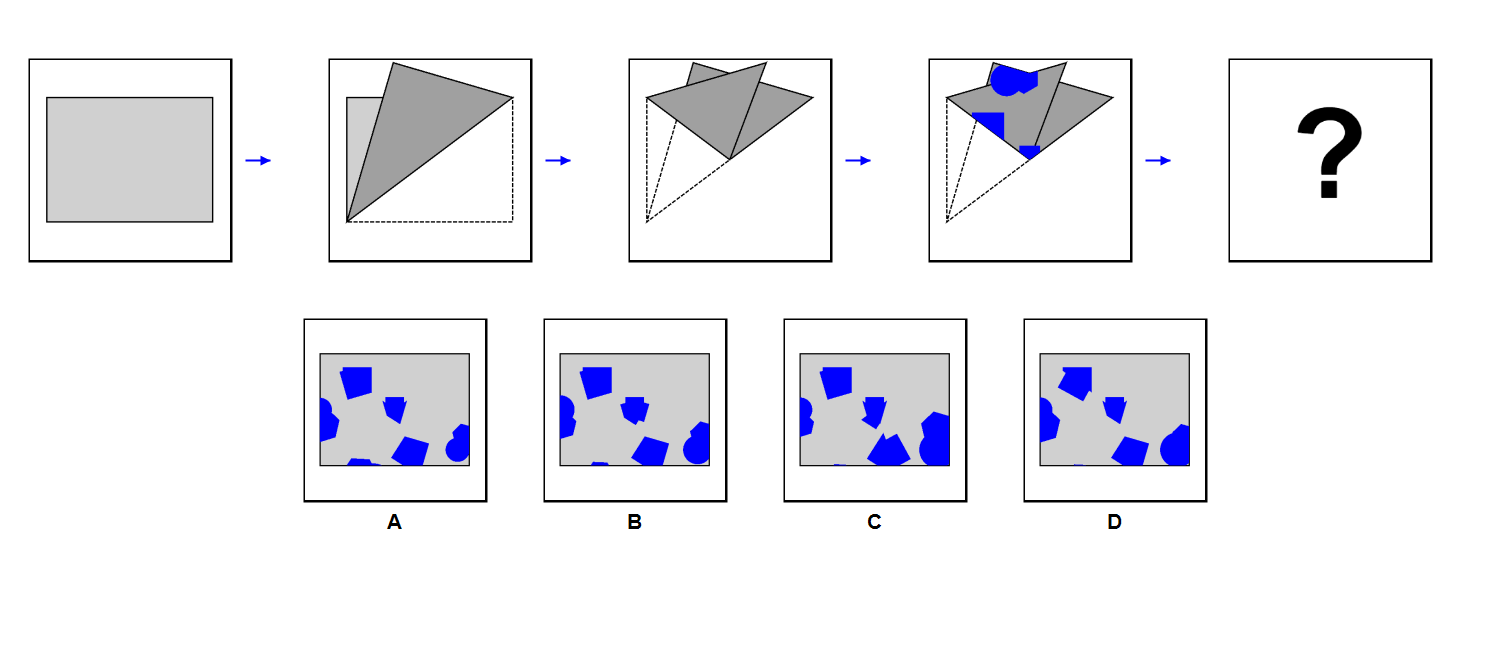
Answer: B